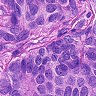
Metastatic tissue present: yes